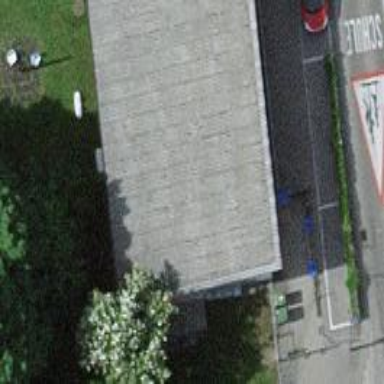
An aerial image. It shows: Kindergarten.